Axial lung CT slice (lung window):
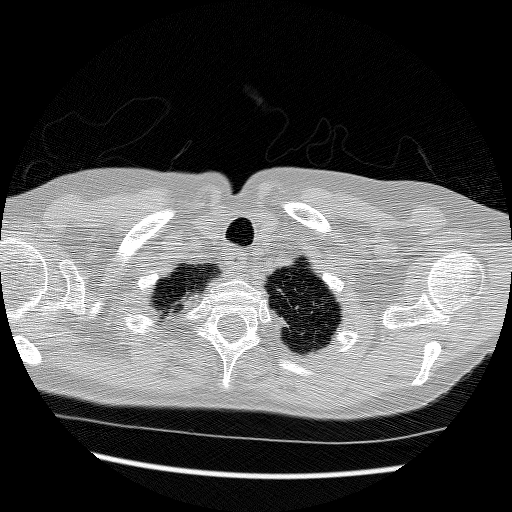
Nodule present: no